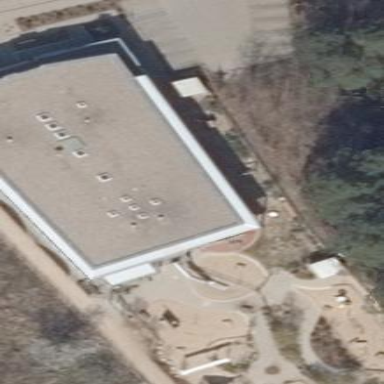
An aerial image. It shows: Kindergarten.